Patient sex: M
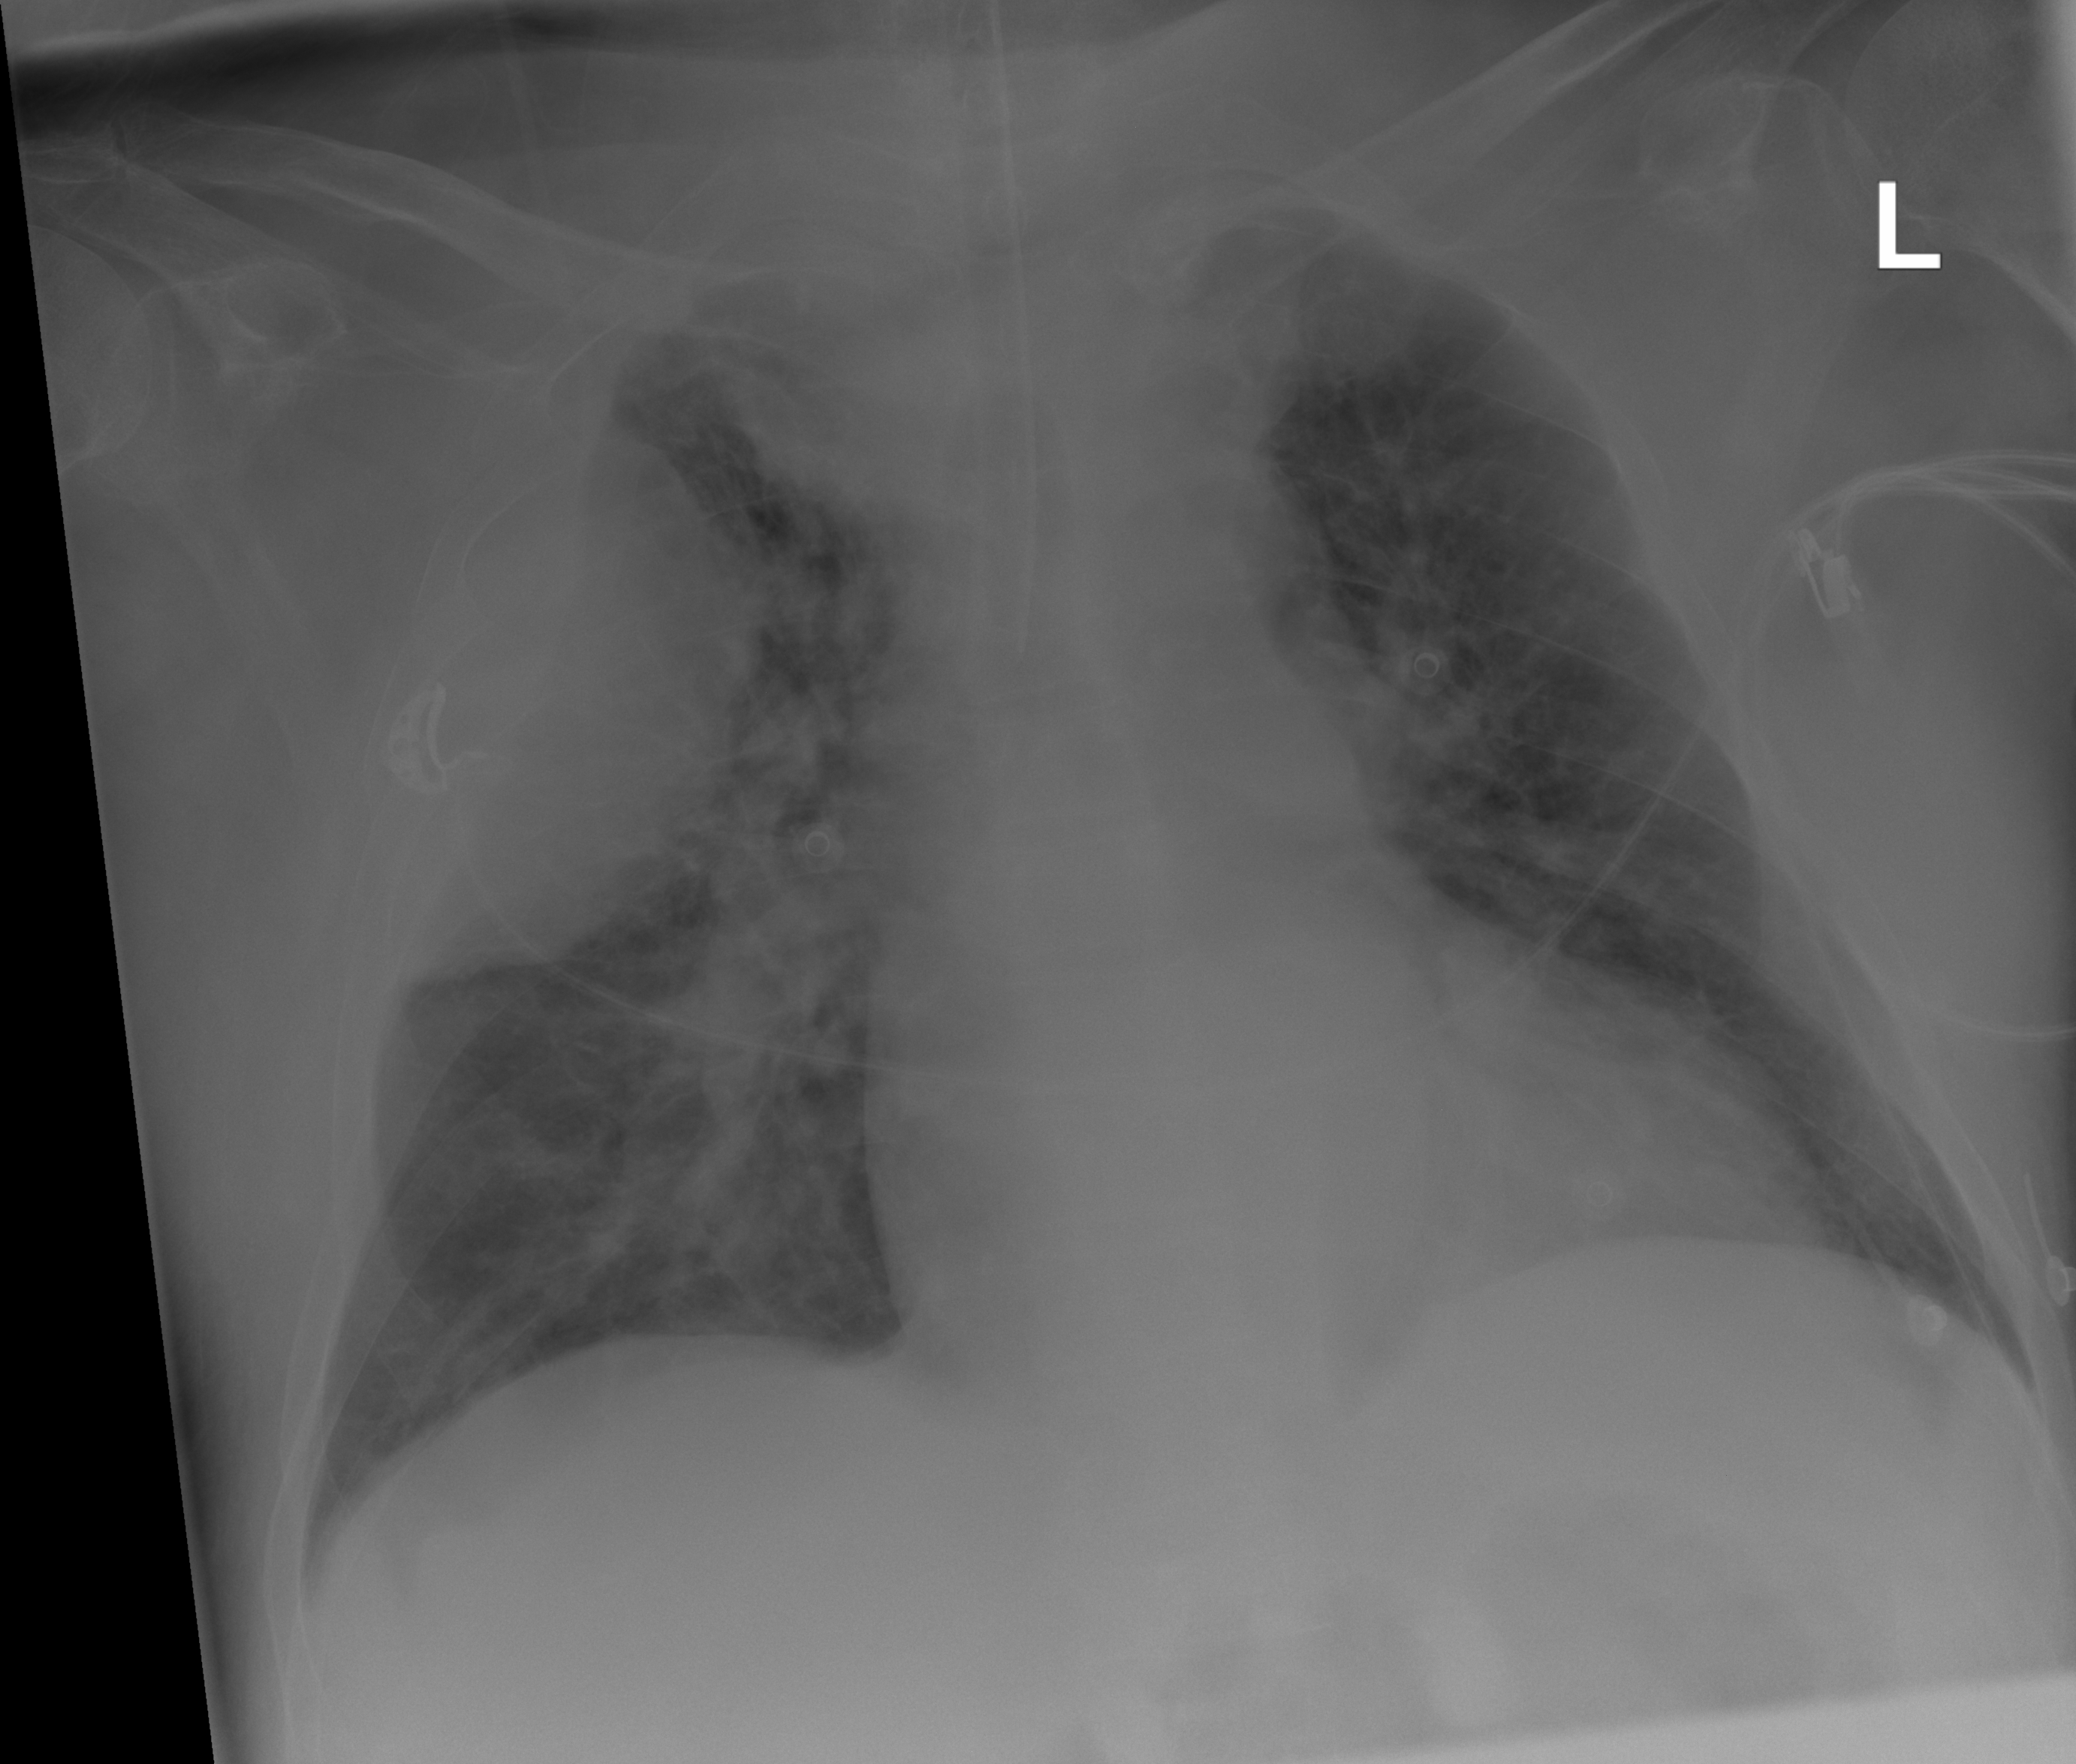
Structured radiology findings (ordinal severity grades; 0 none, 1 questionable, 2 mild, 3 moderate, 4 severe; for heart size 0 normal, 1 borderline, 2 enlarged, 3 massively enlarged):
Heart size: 0
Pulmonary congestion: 2
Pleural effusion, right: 3
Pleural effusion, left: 0
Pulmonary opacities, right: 0
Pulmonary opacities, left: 0
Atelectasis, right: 0
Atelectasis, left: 0